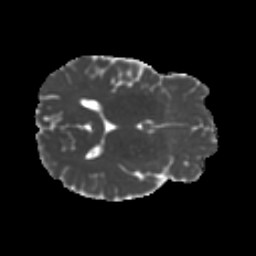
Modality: MD
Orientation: axial
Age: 25
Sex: male
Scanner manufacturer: ge
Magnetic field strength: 3 T
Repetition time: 7.8 s
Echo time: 0.061 s